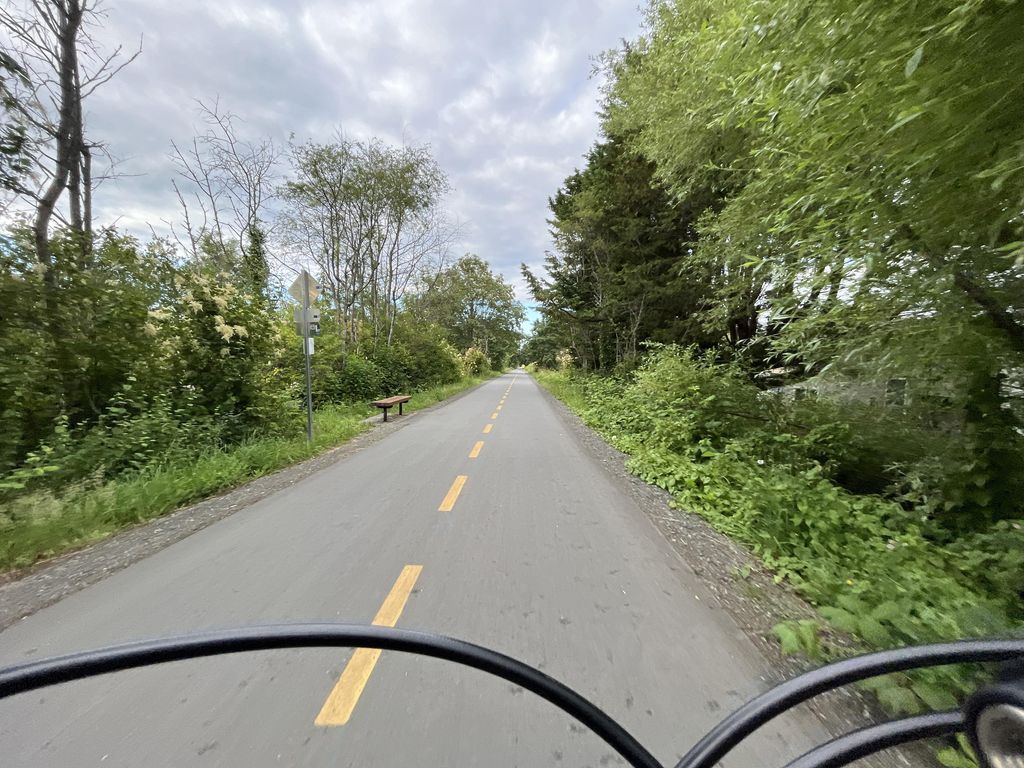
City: victoria